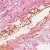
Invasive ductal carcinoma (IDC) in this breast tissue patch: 0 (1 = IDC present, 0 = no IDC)